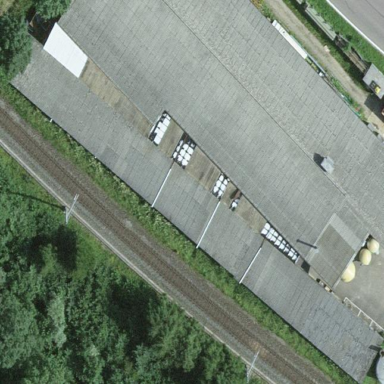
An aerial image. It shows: Barn.